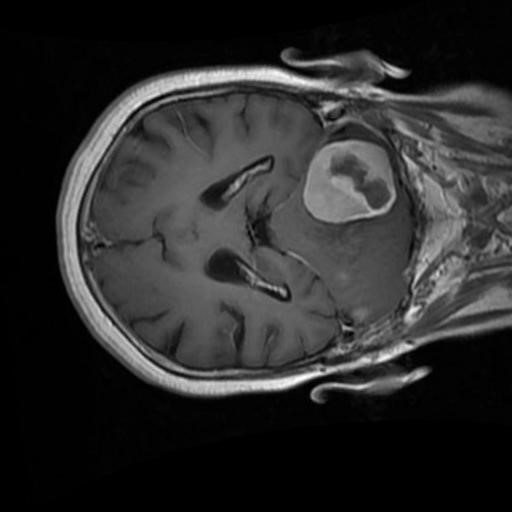
Label: brain_menin